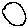
Label: circle